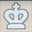
Piece: wK